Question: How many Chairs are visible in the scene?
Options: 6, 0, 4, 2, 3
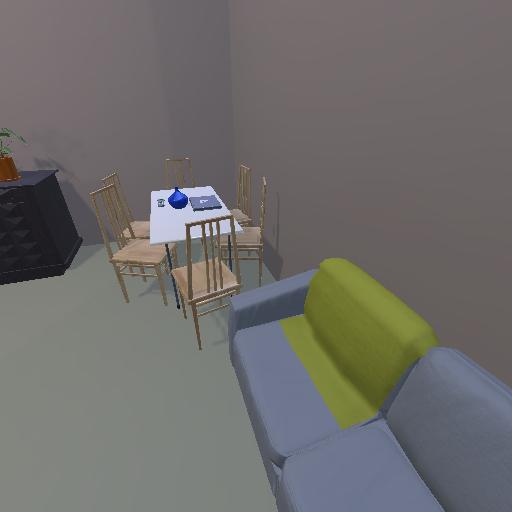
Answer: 6